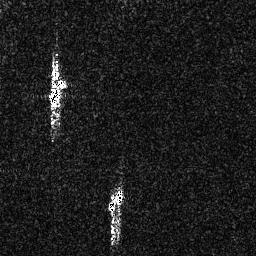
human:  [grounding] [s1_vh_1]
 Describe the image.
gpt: In the satellite image, there is  <ref>1 large ship </ref> <box>[[17, 21, 27, 51, 0]]</box> located at left,  <ref>1 medium ship </ref> <box>[[40, 71, 49, 83, 0]]</box> located at bottom.